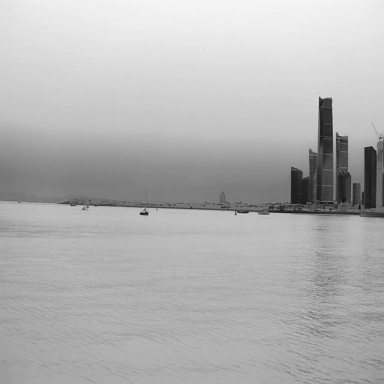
There are ten objects shown in the infrared image, including three container_ships, four sailboats, and three canoes.